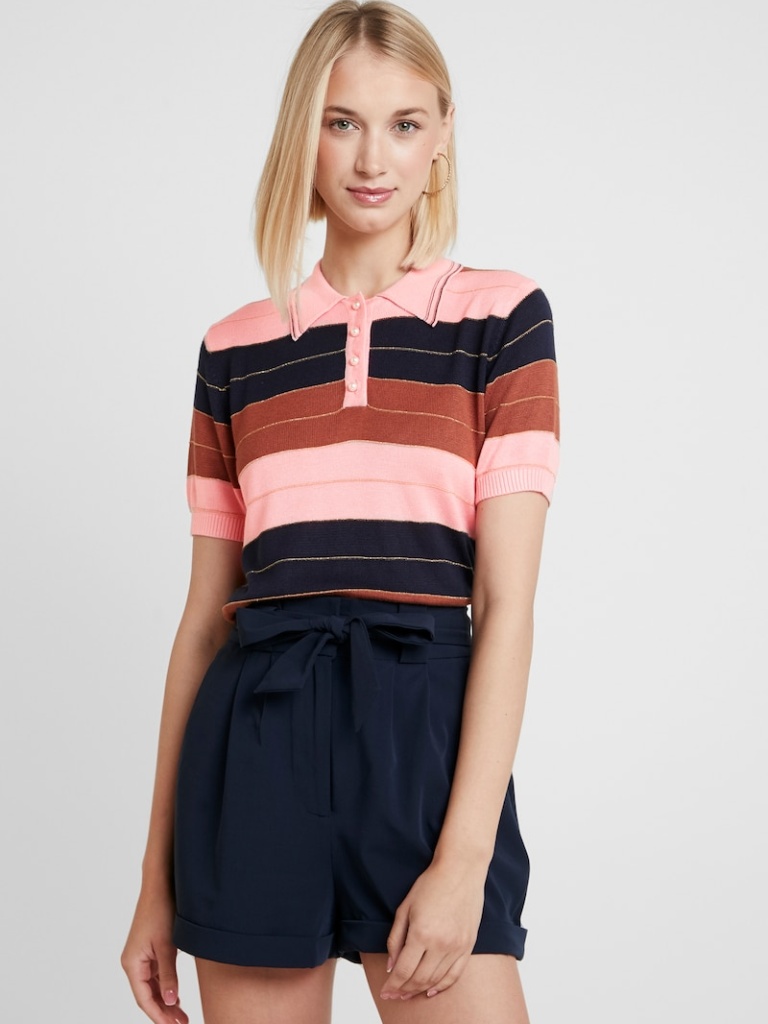
knit fitted short sleeve hip length Fully Tucked in polo polo